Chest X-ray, AP view. Patient: 40 years old, sex M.
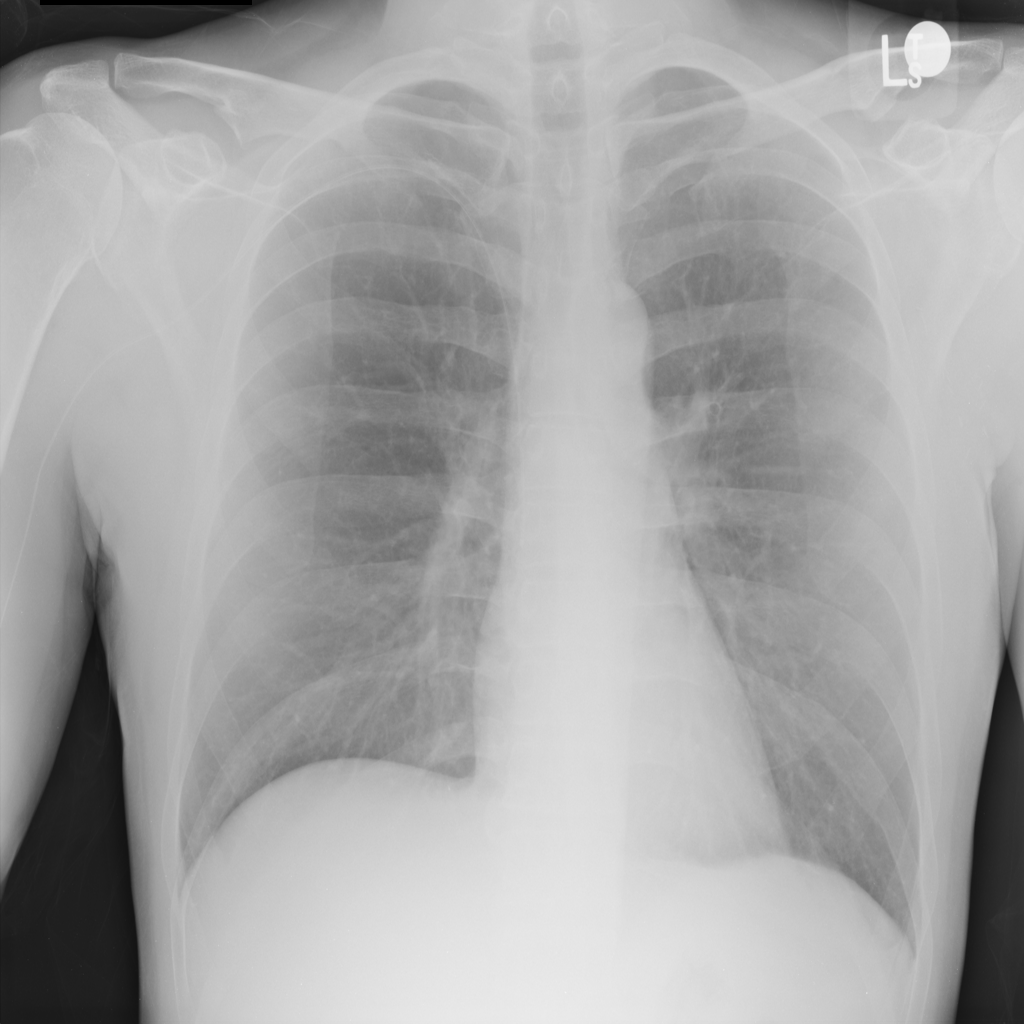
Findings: No Finding